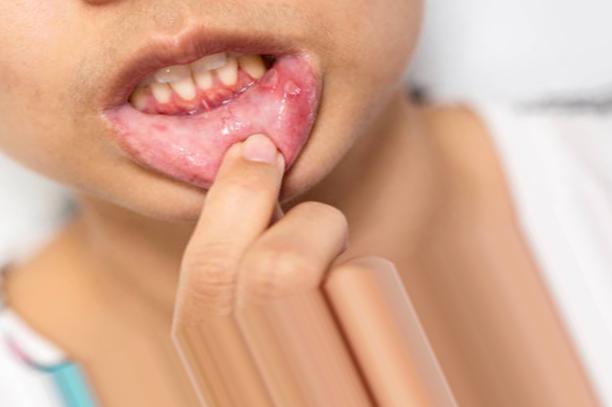
Condition: Mouth Ulcer